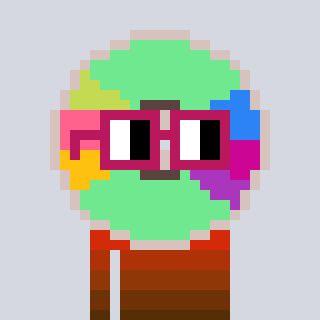
a pixel art character with square dark red glasses, a cd-shaped head and a red-colored body on a cool background